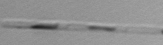
Label: Leptocylindrus